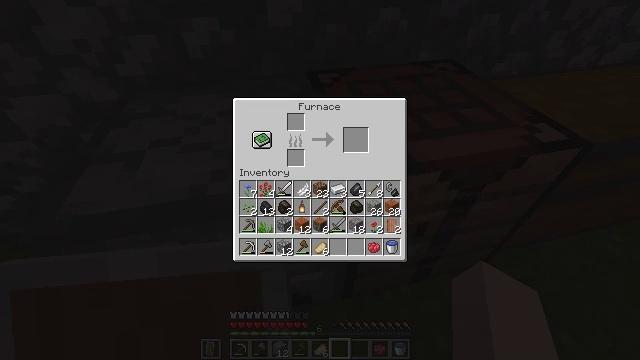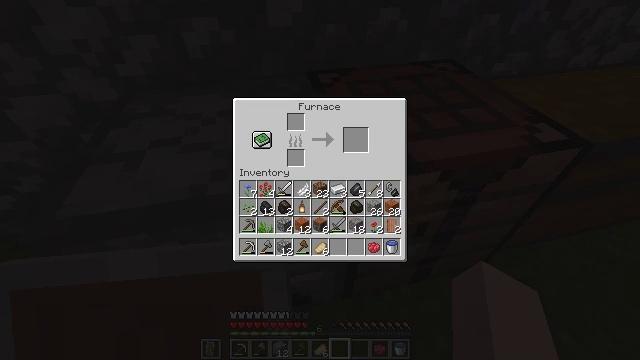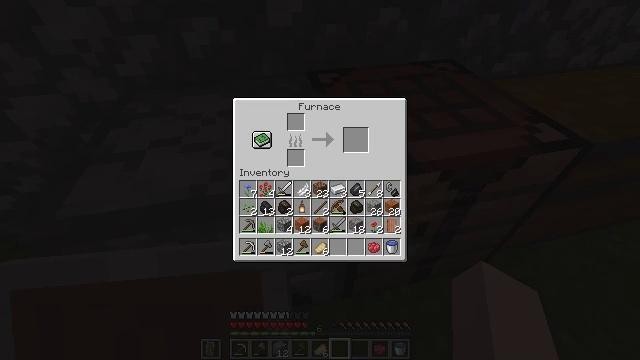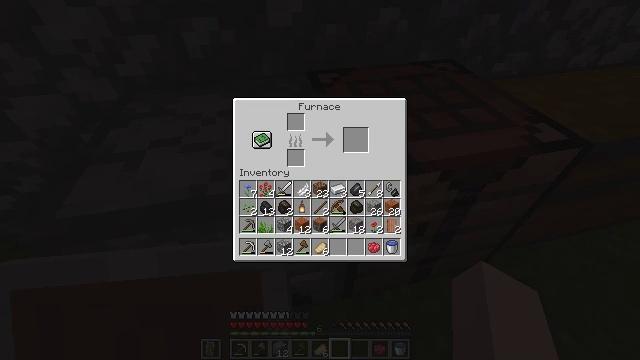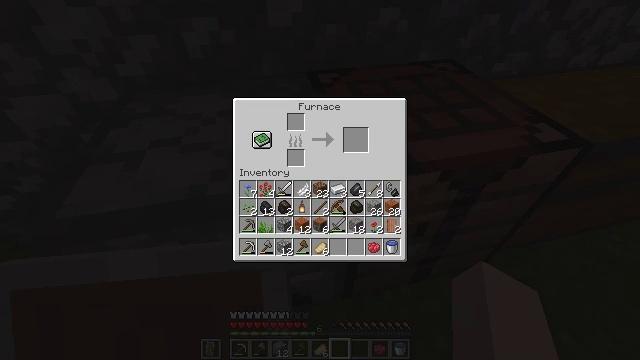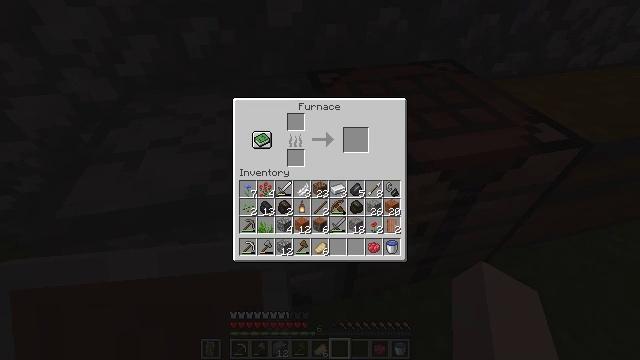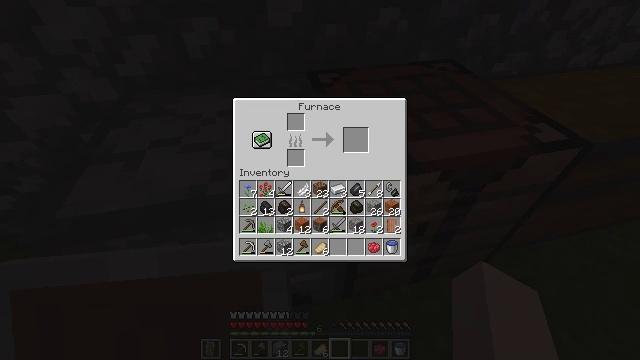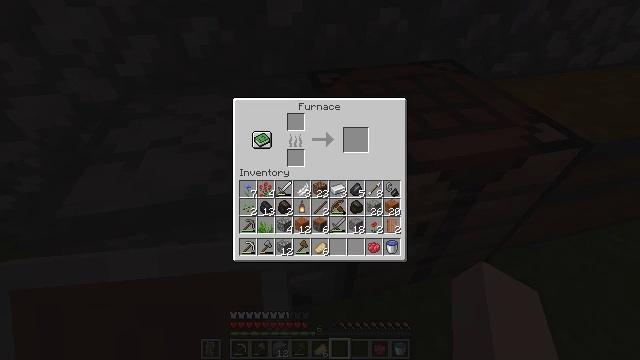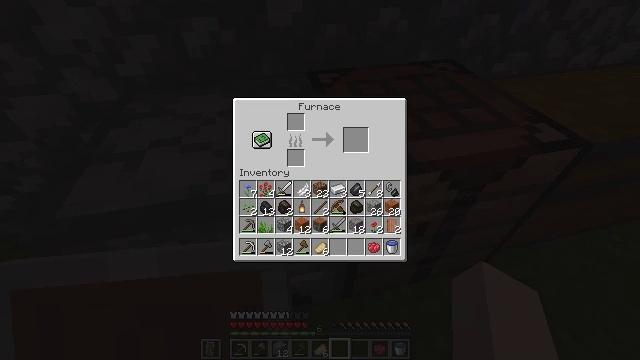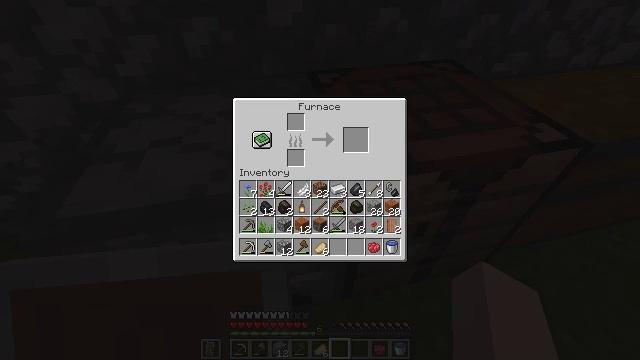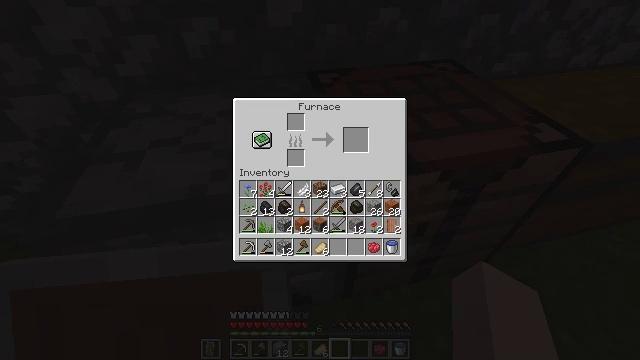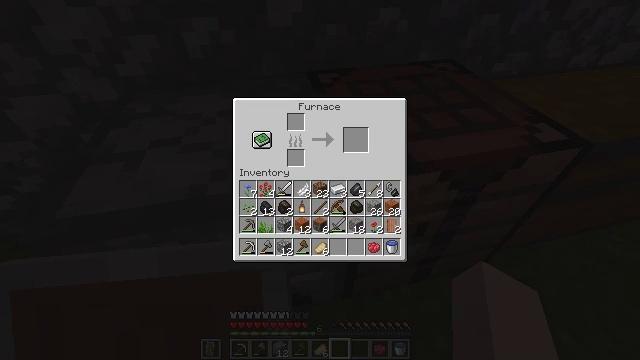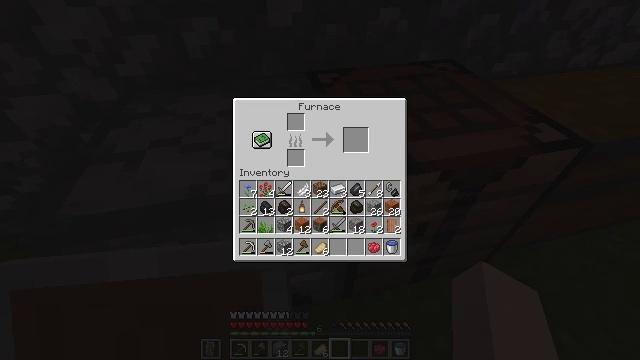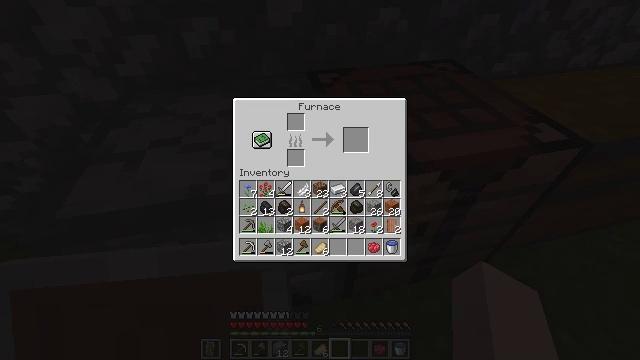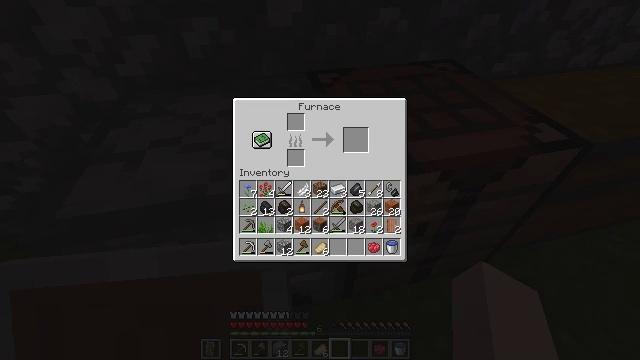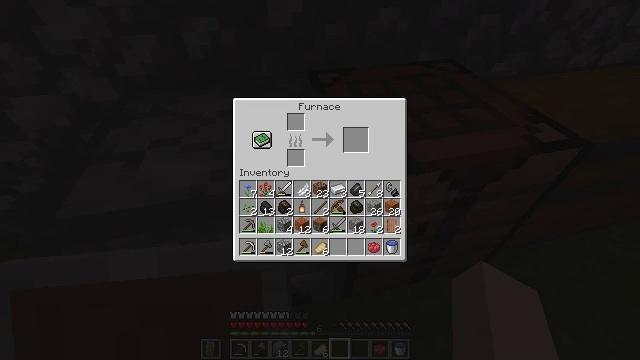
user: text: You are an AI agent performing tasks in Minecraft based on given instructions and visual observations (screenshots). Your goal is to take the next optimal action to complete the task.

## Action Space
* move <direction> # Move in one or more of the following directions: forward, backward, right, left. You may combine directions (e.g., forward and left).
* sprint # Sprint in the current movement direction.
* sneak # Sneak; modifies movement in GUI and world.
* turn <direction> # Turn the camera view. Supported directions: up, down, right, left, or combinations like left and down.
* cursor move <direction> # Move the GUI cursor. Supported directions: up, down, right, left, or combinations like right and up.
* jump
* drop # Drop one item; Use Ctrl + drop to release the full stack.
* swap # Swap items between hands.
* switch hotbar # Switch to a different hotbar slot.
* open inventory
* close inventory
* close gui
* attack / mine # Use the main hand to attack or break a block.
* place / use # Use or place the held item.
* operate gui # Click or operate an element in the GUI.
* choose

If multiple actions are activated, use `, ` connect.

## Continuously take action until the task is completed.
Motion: motion action
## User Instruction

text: Combine acacia planks in the crafting table to get an acacia pressure plate.
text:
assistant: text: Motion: no_op
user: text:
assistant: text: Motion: no_op
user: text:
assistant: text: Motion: cursor move left
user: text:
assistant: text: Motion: cursor move left
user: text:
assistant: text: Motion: cursor move left
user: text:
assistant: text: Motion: cursor move left
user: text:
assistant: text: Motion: cursor move left
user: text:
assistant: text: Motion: cursor move left
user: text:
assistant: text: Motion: no_op
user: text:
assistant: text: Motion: cursor move right and up
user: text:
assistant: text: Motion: no_op
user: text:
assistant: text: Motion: no_op
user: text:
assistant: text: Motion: no_op
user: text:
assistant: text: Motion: no_op
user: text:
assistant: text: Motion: no_op
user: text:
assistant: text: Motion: no_op
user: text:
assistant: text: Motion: no_op
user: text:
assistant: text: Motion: no_op
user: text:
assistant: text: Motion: no_op
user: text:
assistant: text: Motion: no_op
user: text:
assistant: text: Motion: no_op
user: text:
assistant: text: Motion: no_op
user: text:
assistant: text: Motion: no_op
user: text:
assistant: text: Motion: no_op
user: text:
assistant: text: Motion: no_op
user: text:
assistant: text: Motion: no_op
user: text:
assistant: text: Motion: no_op
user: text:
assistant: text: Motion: no_op
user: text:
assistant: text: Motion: no_op
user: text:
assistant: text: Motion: no_op